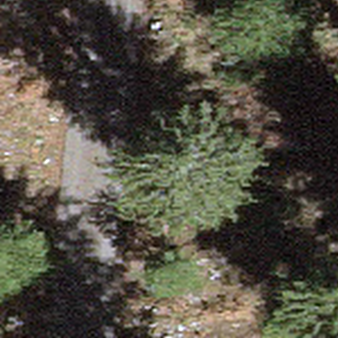
Label: other